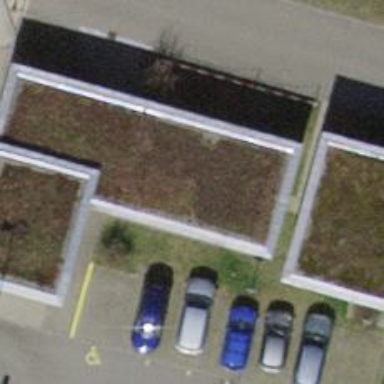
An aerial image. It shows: Bicycle parking area with wall loops.